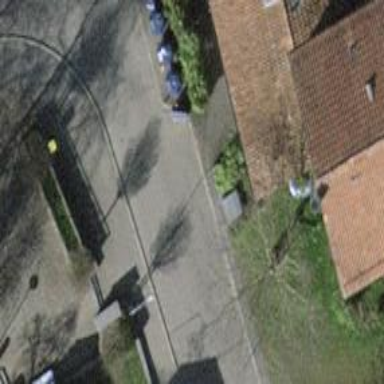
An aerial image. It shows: Recycling container for recycling.